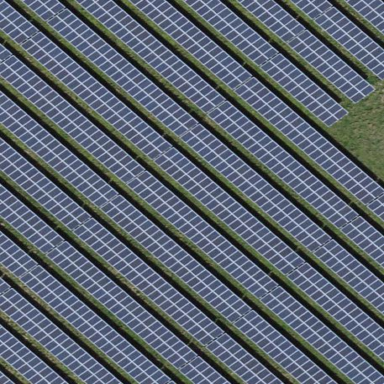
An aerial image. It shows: Solar power generator using photovoltaic method with solar photovoltaic panel types.